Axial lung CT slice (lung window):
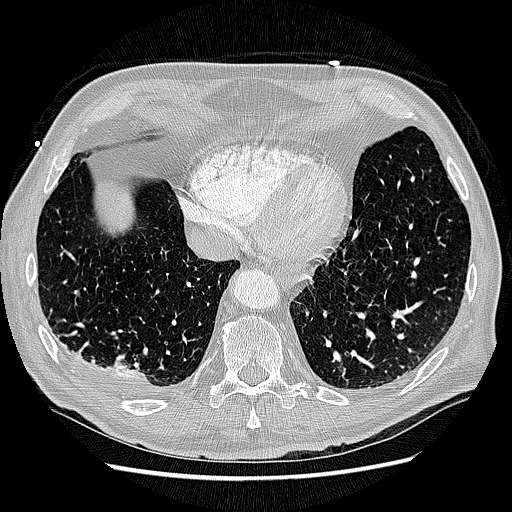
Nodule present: no